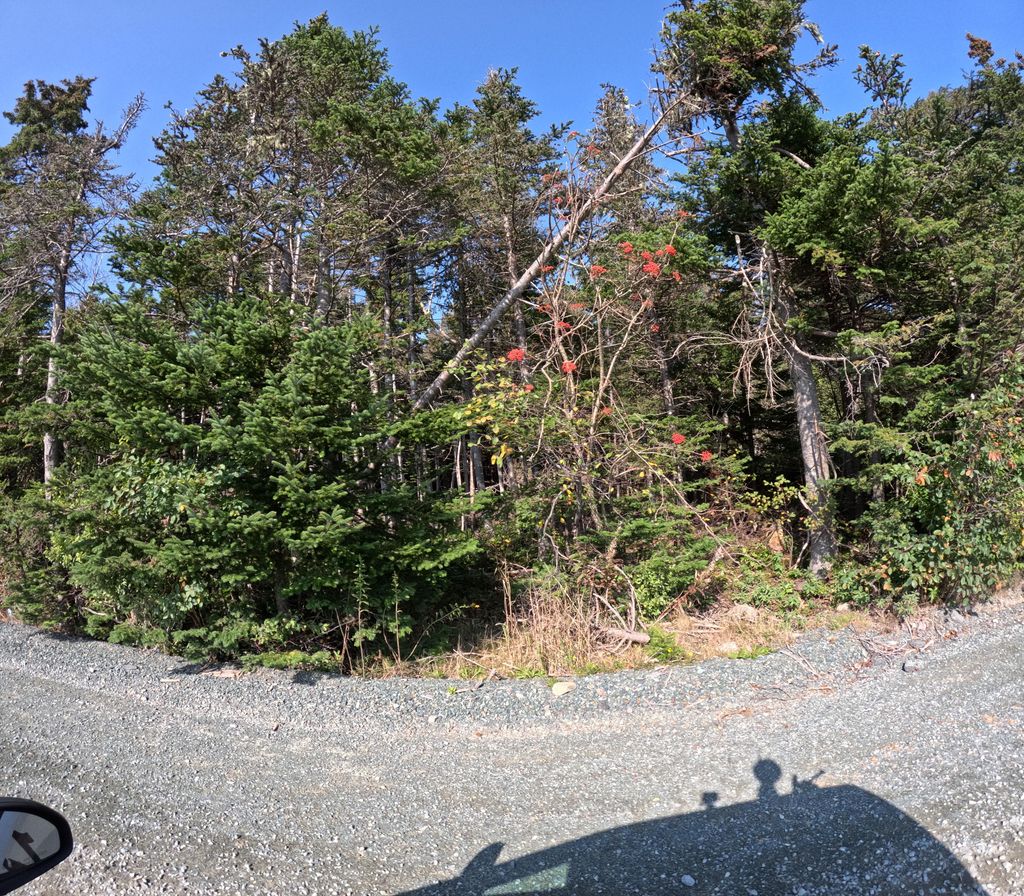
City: st_johns